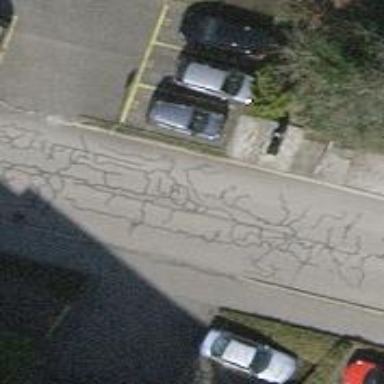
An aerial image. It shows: Parking aisle designated as service road.